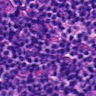
Metastatic tissue present: no